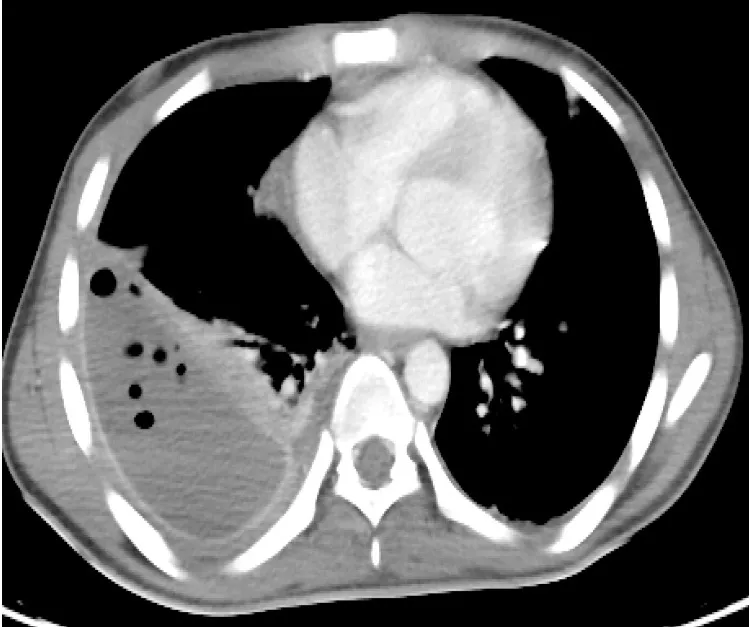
CT Chest shows the well-formed right sided empyema.
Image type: radiology (ct)